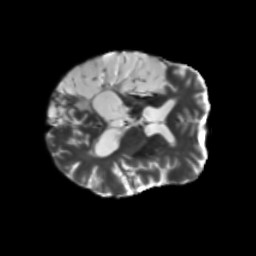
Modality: T2w
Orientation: axial
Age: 51
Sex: male
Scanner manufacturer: siemens
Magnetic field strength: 3 T
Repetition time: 5.47 s
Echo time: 0.0854 s